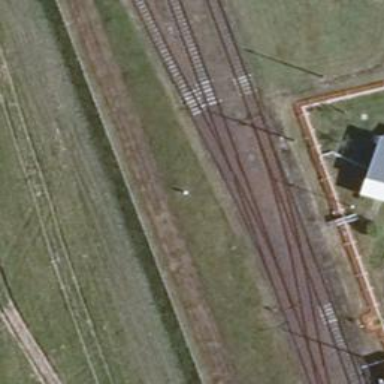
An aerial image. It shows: Abandoned railway.